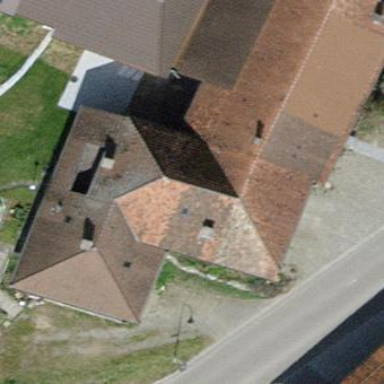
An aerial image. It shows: House with pyramidal roof shape.